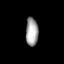
Tissue: lung
Cell type: Endothelial cells
Senescence score: 0.6802
Nuclear area (px): 347
Mean DAPI intensity: 162.911